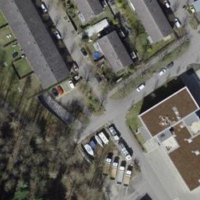
EUNIS habitat code: 55
Species observed at this site:
Lathyrus vernus
Carpinus betulus